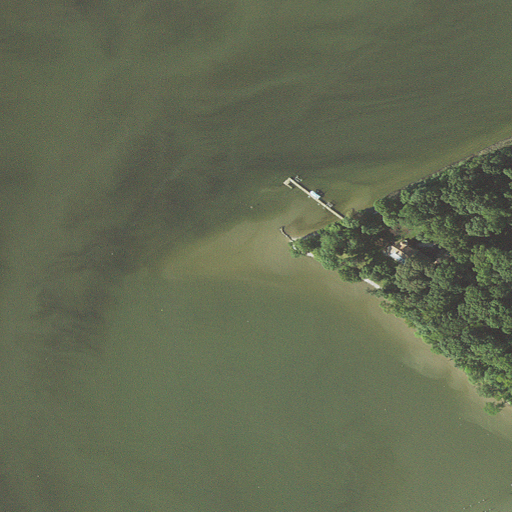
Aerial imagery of cape in Maryland named Cedar Point containing open water, mixed forest, deciduous forest, woody wetlands, open development, and herbaceous wetlands